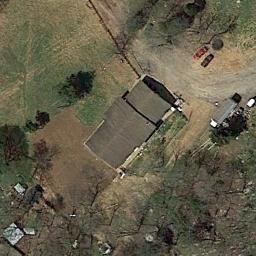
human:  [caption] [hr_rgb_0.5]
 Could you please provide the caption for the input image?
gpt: In a sparse residential area there is a grey house surrounded by open spaces and a few trees .

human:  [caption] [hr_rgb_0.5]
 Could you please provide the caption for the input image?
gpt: The sparse residential is on the bare land next to grass and some trees .

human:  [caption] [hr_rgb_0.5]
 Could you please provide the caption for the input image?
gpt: The road is lined with lush woods  There is a house in the middle of the woods .

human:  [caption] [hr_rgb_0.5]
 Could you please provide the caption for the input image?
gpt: There are several cars next to the sparse residential .

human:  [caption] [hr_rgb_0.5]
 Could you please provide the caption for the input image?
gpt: A sparse residential area with some brown trees and a brown building .